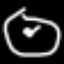
Label: clock